Question: I am attempting to insert an objetc into a table on my database using the following Code:
PHP:
'''
$sql = mysql_query("INSERT INTO order (placer_name, item_name, payment_amount, location_string, location_lat, location_long) VALUES('$_POST[PlacerName]', '$_POST[ItemName]', '$_POST[Payment]', '$_POST[Location]', '$_POST[Lat]', '$_POST[Long]')");
if($sql){
echo 'Success';
}
else{
echo 'Error occured.';
}
}
'''
JAVA:
'''
// POST ORDER
public void order(String nm, String pay, String location) {
itemName = nm;
paymentAmount = pay;
locationString = location;
if (Utility.getCurrentLocation() != null) {
handler.post(new Runnable() {
public void run() {
new OrderTask().execute((Void) null);
}
});
} else {
// Cannot Determine Location
showMessage("Cannot Determine Location.");
}
}
class OrderTask extends AsyncTask<Void, Void, Boolean> {
private void postData() {
if (user.loggedIn) {
HttpClient httpclient = new DefaultHttpClient();
HttpPost httppost = new HttpPost(
"http://cyberkomm.ch/sidney/php/postOrder.php");
try {
ArrayList<NameValuePair> nameValuePairs = new ArrayList<NameValuePair>(
6);
nameValuePairs.add(new BasicNameValuePair("PlacerName",
user.userName));
nameValuePairs.add(new BasicNameValuePair("ItemName",
itemName));
nameValuePairs.add(new BasicNameValuePair("Payment",
paymentAmount));
nameValuePairs.add(new BasicNameValuePair("Location",
locationString));
nameValuePairs.add(new BasicNameValuePair("Long", String
.valueOf(user.longitude)));
nameValuePairs.add(new BasicNameValuePair("Lat", String
.valueOf(user.latitude)));
httppost.setEntity(new UrlEncodedFormEntity(nameValuePairs));
HttpResponse response = httpclient.execute(httppost);
BufferedReader in = new BufferedReader(
new InputStreamReader(response.getEntity()
.getContent()));
StringBuffer sb = new StringBuffer("");
String line = "";
while ((line = in.readLine()) != null) {
sb.append(line);
break;
}
in.close();
responseString = sb.toString();
if (responseString.equals("Success")) {
// Order Placed
showMessage("Success. Order Placed!");
user.onPlaced();
} else {
// Failed
showMessage("Failed. " + responseString);
}
} catch (Exception e) {
Log.e("log_tag", "Error: " + e.toString());
}
} else {'enter code here'
// Must Login
showMessage("Must Login");
}
}
@Override
protected Boolean doInBackground(Void... params) {
postData();
return null;
}
}
'''
DATABASE:

When I run the code, the sql always returns 'Error Occured', which means that it fails to execute the query:
'''
"INSERT INTO order (placer_name, item_name, payment_amount, location_string, location_lat, location_long) VALUES('$_POST[PlacerName]', '$_POST[ItemName]', '$_POST[Payment]', '$_POST[Location]', '$_POST[Lat]', '$_POST[Long]')"
'''
I checked the syntax, and everything seems to be in order, but I had some guesses as to what could be wrong, but I am not sure:
> Type Issues with integers, doubles
Parameter Values
Thank you for your help.
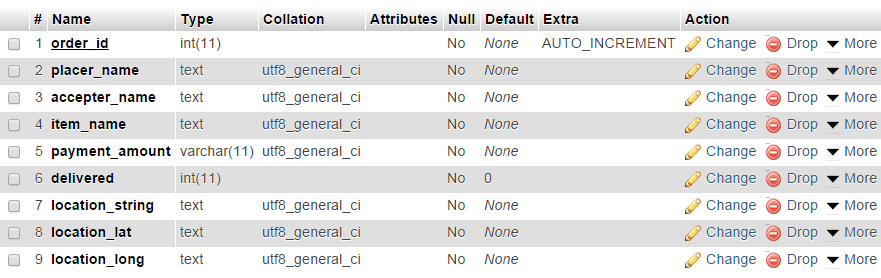
Answer: 'order' is a MySQL reserved word.
<URL>
either wrap it in backticks, or use another word for it, such as 'orders', that would be OK.
'''
"INSERT INTO 'order'
'''
having error reporting on, would have signaled that.
'''
error_reporting(E_ALL);
ini_set('display_errors', 1);
'''
<URL>
the SQL error message would have been:
> You have an error in your SQL syntax; check the manual that corresponds to your MySQL server version for the right syntax to use near 'order
---
Plus, your present code is open to <URL>.